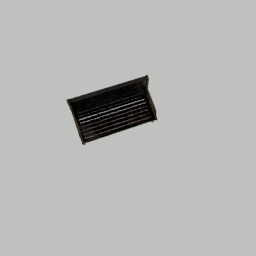
Label: furniture